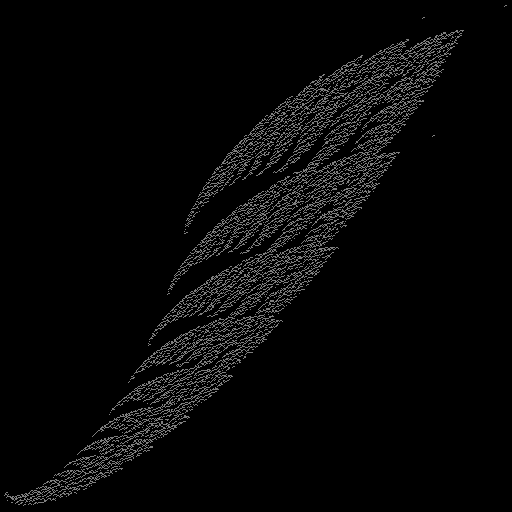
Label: snail